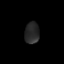
Tissue: lung
Cell type: Epithelial cells
Senescence score: 0.1548
Nuclear area (px): 312
Mean DAPI intensity: 39.75